Question: '''
var authRef: AuthorizationRef
var authFlags: AuthorizationFlags = AuthorizationCreate(rights:nil, environment:kAuthorizationEmptyEnvironment, flags:kAuthorizationFlagDefaults, authorization:&authRef)
'''

'''
/AppDelegate.swift:26:89: 'kAuthorizationEmptyEnvironment' is unavailable: use 'nil' instead of this imported macro
'''
'''
/AppDelegate.swift:26:45: Cannot convert the expression's type '$T6' to type 'AuthorizationFlags'
'''
'''
static AuthorizationRef authRef;
static AuthorizationFlags authFlags;
authFlags = kAuthorizationFlagDefaults
| kAuthorizationFlagExtendRights
| kAuthorizationFlagInteractionAllowed
| kAuthorizationFlagPreAuthorize;
OSStatus authErr = AuthorizationCreate(nil, kAuthorizationEmptyEnvironment, authFlags,&authRef);
'''
<URL>
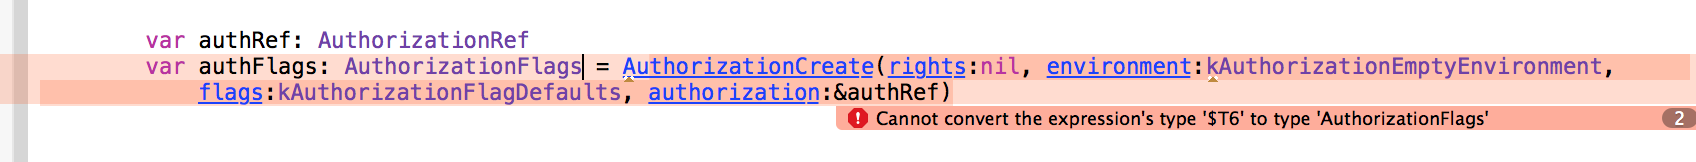
Answer: The cause of second error is: 'AuthorizationCreate' returns 'OSStatus'. But you assign the result to 'authFlags' which is a different type.